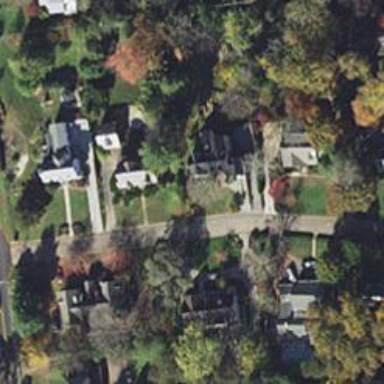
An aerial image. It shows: Residential road.